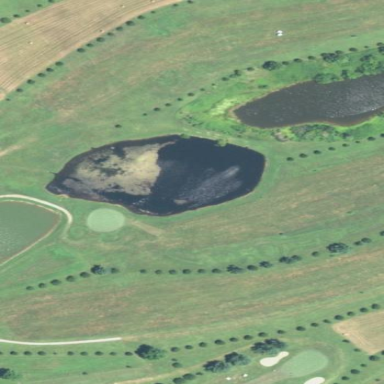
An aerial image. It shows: Grassy area that is fairway on golf course.